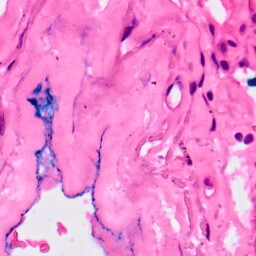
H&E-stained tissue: Lung